Question: <URL>
I want above jsfiddle example to have a close button like in the picture at the end of the record and when the close button is clicked I want to remove the record.
Any one can help me to do that?

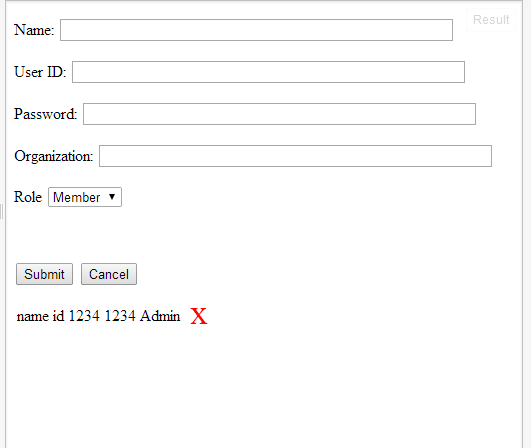
Answer: Just add an element with the 'X', and an event handler that removes the TR
'''
$(document).ready(function(){
$('#details').on('click', '.remove', function() {
$(this).closest('tr').remove();
})
$('#submit').on('click',function(){
var st = '';
$('#myForm input[type=text],input[type=password],select').each(function(){
st = st+ '<td>'+$(this).val()+'</td>';
$(this).val('');
});
var remove = $('<td />', {text : 'X', 'class': 'remove'});
$('#details').append( $('<tr />').append(st, remove) );
});
});
'''
<URL>